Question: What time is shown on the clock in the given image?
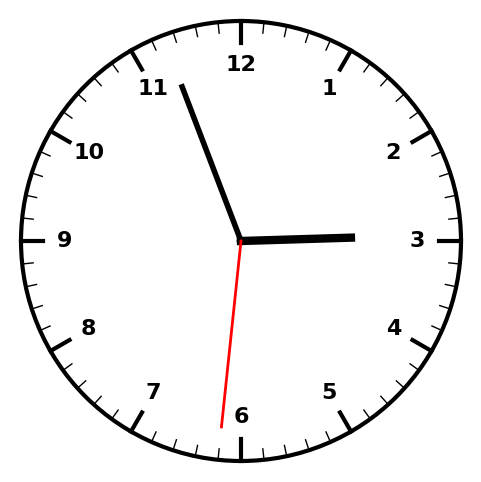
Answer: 02:56:31